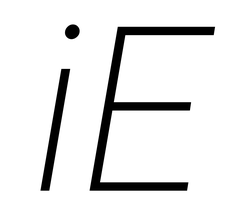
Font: Roboto-Italic_ExtraLight_Italic